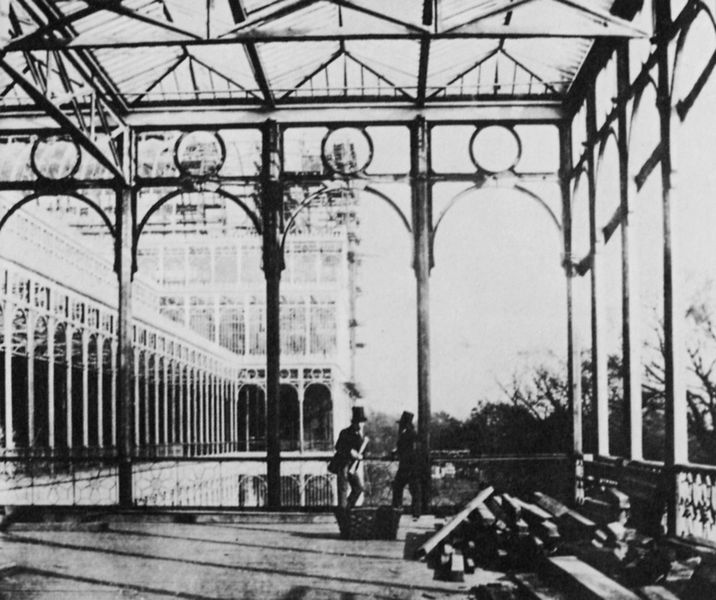
Titel: Der Kristallpalast im Bau
Künstler: Philip H. Delamotte
Schlagwörter: baum, dunkel, himmel, mann, schatten, weiß, bäume, landschaft, menschen, see, äste, fenster, glas, grau, hell, hintergrund, holz, hut, hüte, licht, männer, paris, pfeiler, reden, schwarz, säulen, terasse, dach, gebäude, haus, gespräch, herren, zylinder, architektur, lang, mensch, stehen, häuser, strauch, zweige, brüstung, busch, büsche, gitter, sträucher, boden, innen, verbindung, zilinder, kreis, rund, garten, balkon, schlagschatten, ansicht, bogen, fassade, türen, zwei, moderne, modern, giebel, mauer, weis, winter, bank, industrie, rundbogen, joche, holzstämme, lehnen, reling, sprechen, ornamente, angelehnt, korb, metall, balken, geländer, gestell, bretter, hoch, tor, unscharf, anbau, foto, fotografie, photographie, bögen, eisen, gang, arkade, außen, veranda, gerüst, medaillon, münchen, palast, stockwerk, beton, schwarz weiss, scharz, kreise, bahnhof, arkaden, photo, rolle, tore, rundbögen, durchsichtig, struktur, industrialisierung, konstruktion, gewächshaus, hot, plan, pavillon, london, fotographie, botanischer garten, eisenkonstruktion, glasdach, glaspalast, stahl, träger, streben, aufnahme, bau, laube, wintergarten, bauen, bauwerk, baustelle, mittelbau, gänge, atrium, hallen, planen, gartenarchitektur, hochhaus, eisenglaskonstruktion, besprechung, verrat, staatskanzlei, bungalow, shetdach, stah, les halles